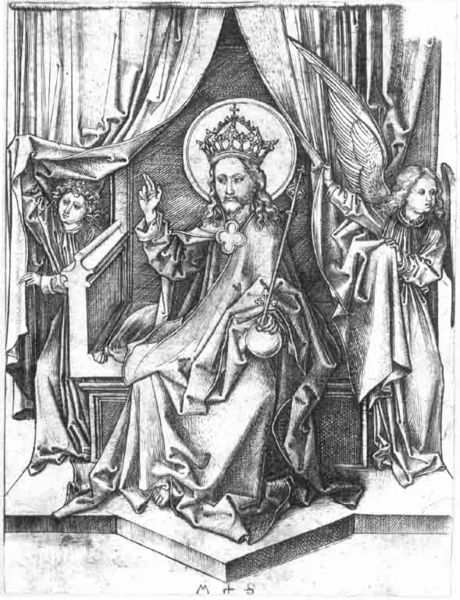
Titel: Der thronende Heiland
Künstler: Martin Schongauer
Standort: Karlsruhe
Institution: Staatliche Kunsthalle Karlsruhe
Schlagwörter: flügel, fuß, gott, hand, mann, umhang, weiß, menschen, sitzen, finger, geste, grau, holz, kleid, schwarz, skizze, stuhl, zeichnung, tuch, bart, richter, arm, diener, falten, mensch, sockel, signatur, vorhang, kirche, gewand, haare, mantel, sitzend, kind, personen, brosche, krone, locken, rechts, engel, apfel, stab, grafik, graphik, kaiser, kissen, könig, thron, stufe, faltenwurf, podest, barfuss, kreuz, links, schwarz weiss, schraffur, stich, schraffiert, bleistift, kugel, herrscher, tron, gestus, heiligenschein, nimbus, christus, jesus, segen, segnen, segnung, heiliger, heilige, dürer, heilig, kupferstich, welt, schließe, zweifarbig, zepter, öffnen, beichte, szepter, kleeblatt, gruss, prachtvoll, thronend, gewandt, reichsapfel, segenshand, weltenrichter, schongauer, weltenherrscher, korona, reichsinsignien, langes haar, bartt, weltenlenker, thron gottes, heiligensschein, situen, reichsapfle, recihsapfeld, schwarz weioss, laoser, chtr